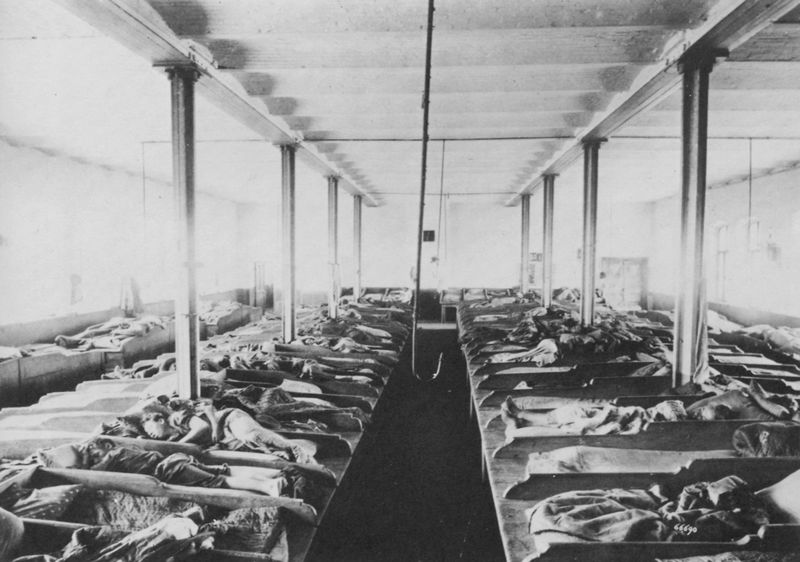
Titel: Hölzerne Schlafpritschen im Arbeiterschlafsaal einer unbekannten Fabrik
Künstler: Russischer Photograph
Standort: Lausanne
Institution: Musée de l'Elysée
Schlagwörter: dunkel, schatten, schlaf, weiß, menschen, fenster, grau, hell, holz, licht, pfeiler, raum, schwarz, säulen, zimmer, wand, tod, gehen, sonne, boden, decke, innen, kinder, ruhe, liegen, schlafen, buben, hart, saal, symmetrie, bett, schlafzimmer, laken, foto, fotografie, photographie, eng, gang, haken, krank, zentralperspektive, schrecken, reihe, flur, photo, reihen, liege, elend, krankheit, leid, heilung, kranke, krankenhaus, krankenzimmer, fotographie, träger, waisenhaus, lager, bettwäsche, decken, stahlträger, hospital, betten, heim, raumflucht, schlafraum, schlafsaal, lazarett, bettdecken, epidemie, flulcht, holzbetten, holzpritsche, kojen, krankenstation, schlafe, schlaftsaal, unangenehm